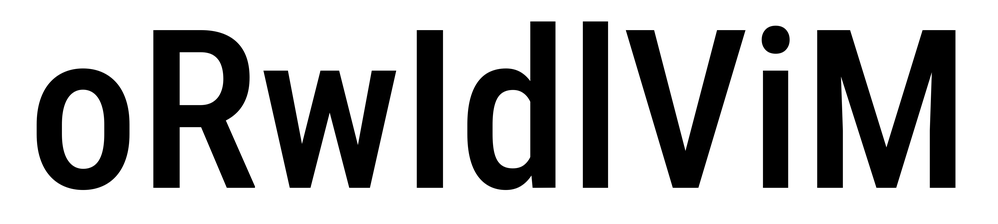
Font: Roboto_Condensed_Medium